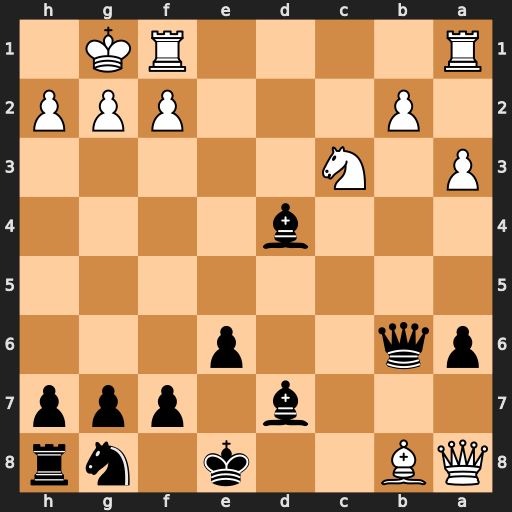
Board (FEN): QB2k1nr/3b1ppp/pq2p3/8/3b4/P1N5/1P3PPP/R4RK1
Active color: b
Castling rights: k
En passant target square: -
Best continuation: Bc6 Bc7+ Bxa8 Bxb6 Bxb6